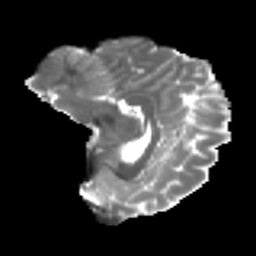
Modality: T2w
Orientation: sagittal
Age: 23
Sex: female
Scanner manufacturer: ge
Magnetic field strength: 3 T
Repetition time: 7.8 s
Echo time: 0.0606 s